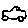
Label: car